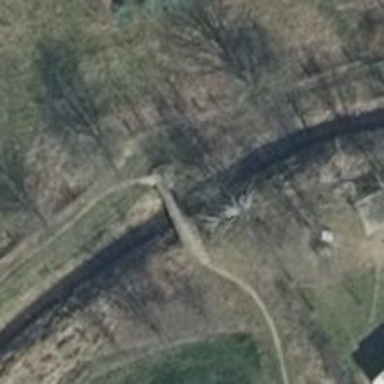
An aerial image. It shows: Concrete path bridge.